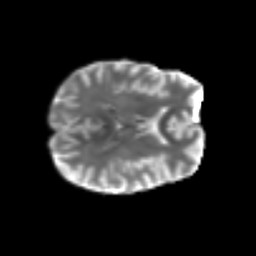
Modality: T2w
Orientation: axial
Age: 46
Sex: female
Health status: ill
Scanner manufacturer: siemens
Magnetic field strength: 3 T
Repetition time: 8.7 s
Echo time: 0.11 s